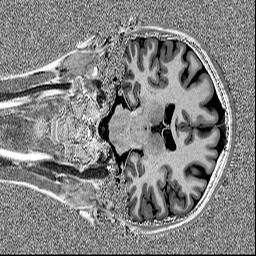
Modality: MP2RAGE
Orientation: coronal
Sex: female